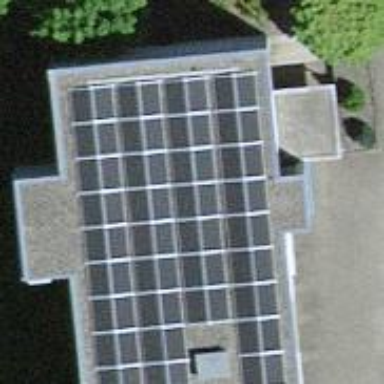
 consisting of solar photovoltaic panels."